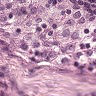
Metastatic tissue present: no